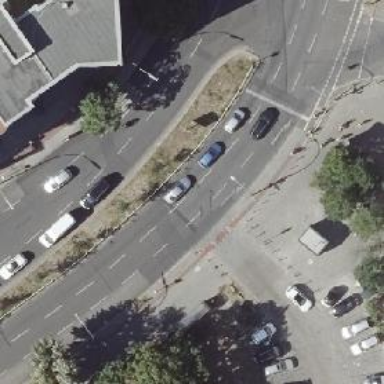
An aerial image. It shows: Unmarked crossing on the road.